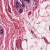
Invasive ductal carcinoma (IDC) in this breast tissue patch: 0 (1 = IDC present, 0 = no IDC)